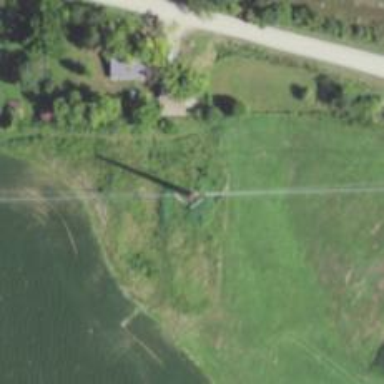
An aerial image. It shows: Power tower.